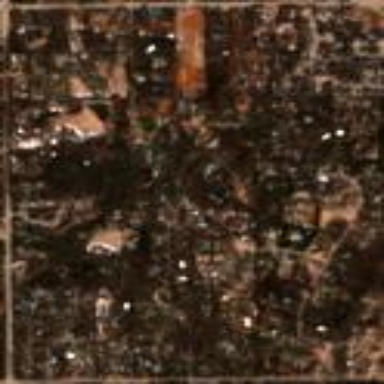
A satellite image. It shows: Residential area within neighborhood.